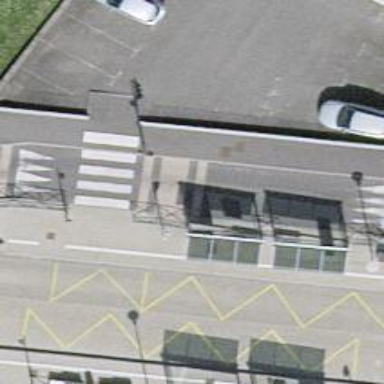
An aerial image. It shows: Light grey transit shelter with poster box for advertising.